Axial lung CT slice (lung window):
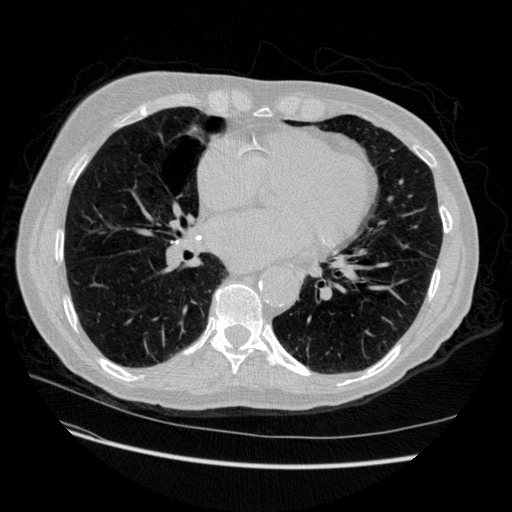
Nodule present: no